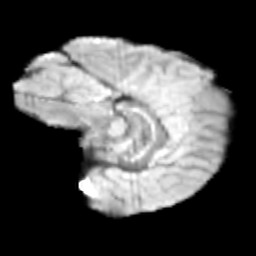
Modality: T2w
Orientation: sagittal
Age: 10
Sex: male
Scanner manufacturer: siemens
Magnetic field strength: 3 T
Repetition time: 3.8 s
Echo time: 0.07 s